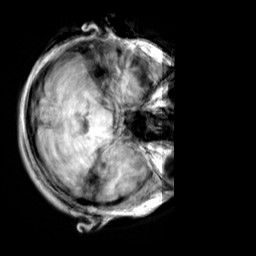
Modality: T1w
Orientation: axial
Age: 34
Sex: female
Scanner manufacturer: siemens
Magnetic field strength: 3 T
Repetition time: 2.3 s
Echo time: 0.00303 s